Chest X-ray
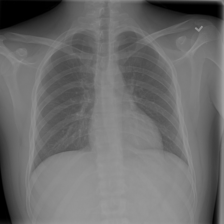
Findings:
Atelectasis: negative
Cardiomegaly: negative
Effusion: negative
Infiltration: negative
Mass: negative
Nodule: negative
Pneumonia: negative
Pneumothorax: negative
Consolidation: negative
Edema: negative
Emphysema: negative
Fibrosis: negative
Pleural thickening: negative
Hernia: negative